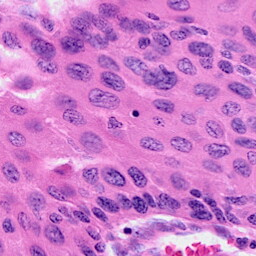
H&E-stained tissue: Cervix